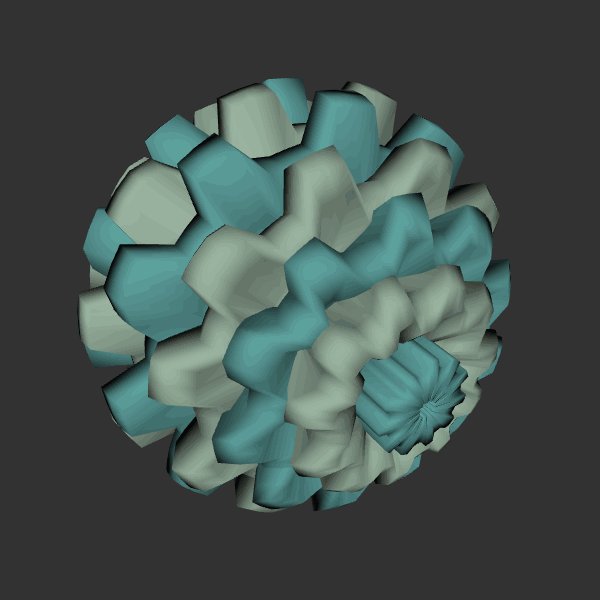
Background: dark